Question: I would like to reference a class 'Bag' in a JAR file, but Eclipse is telling me that 'Bag cannot be resolved to a type'. I have added the JAR in which 'Bag' is defined to the classpath for the project, but the error is still there. What am I doing wrong?

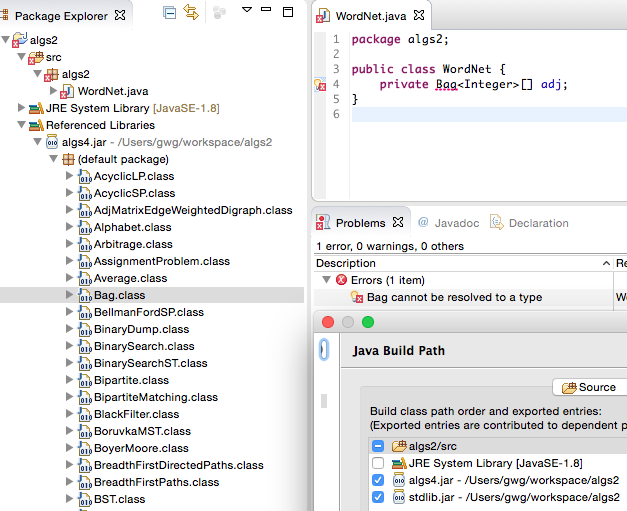
Answer: I think you can't do that, because the Bag class in algs4.jar is inside the default package.
Before J2SE 1.4, we still can import classes from the default package using a syntax like this:
'''
import Unfinished;
'''
But from J2SE 1.5, that's no longer allowed. So if we want to access a default package class from within a packaged class requires moving the default package class into a package of its own. Read here for more detail explanation :
<URL>
1. Access the class via reflection or some other indirect method. But it is a little bit hard, something like this : Class fooClass = Class.forName("FooBar"); Method fooMethod = fooClass.getMethod("fooMethod", new Class[] { String.class }); String fooReturned = fooMethod.invoke(fooClass.newInstance(), new String("I did it"));
2. If you own the source code of that jar library, you need to put it in properly package and wrap it again as a new jar library.